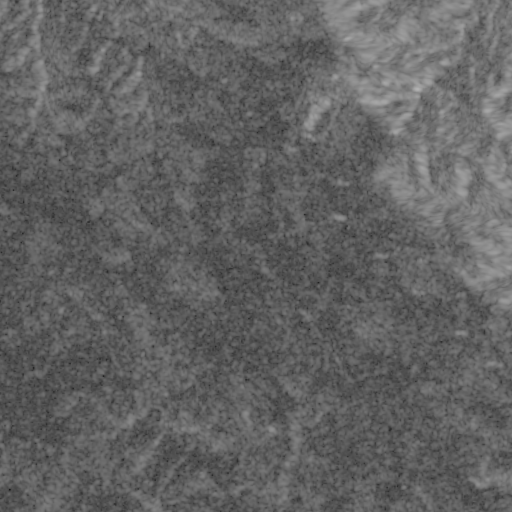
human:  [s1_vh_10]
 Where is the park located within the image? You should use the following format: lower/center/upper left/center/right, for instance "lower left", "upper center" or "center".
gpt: The park is located in the upper of the image.
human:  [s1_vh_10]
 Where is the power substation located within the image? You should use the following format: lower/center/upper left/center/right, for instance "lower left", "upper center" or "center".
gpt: The power substation is located in the upper right of the image.
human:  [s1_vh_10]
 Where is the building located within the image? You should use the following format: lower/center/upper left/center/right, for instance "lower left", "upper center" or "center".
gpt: There is no building in the image.

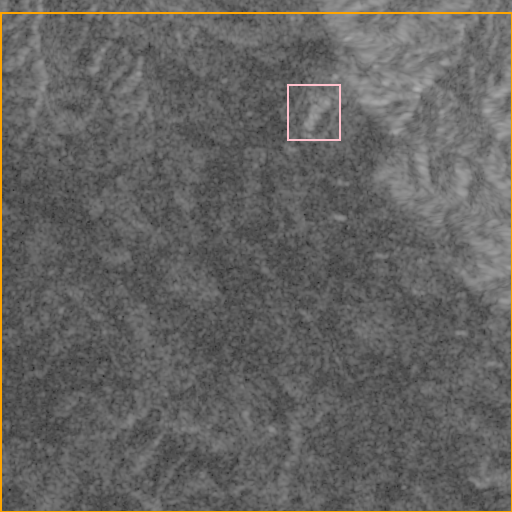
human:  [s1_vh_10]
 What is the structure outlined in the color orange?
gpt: The structure outlined in orange is a crop field.
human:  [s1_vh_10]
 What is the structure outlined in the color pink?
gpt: The structure outlined in pink is a power substation.
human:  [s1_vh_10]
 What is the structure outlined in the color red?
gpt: There is no red outline.